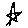
Label: star